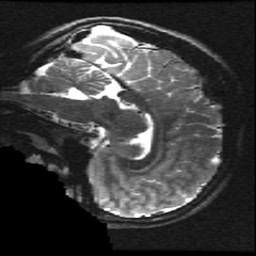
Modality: T2w
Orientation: sagittal
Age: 12
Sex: male
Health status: ill
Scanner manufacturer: ge
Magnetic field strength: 3 T
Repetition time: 7.5 s
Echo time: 0.1015 s